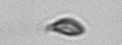
Label: Cryptophyta